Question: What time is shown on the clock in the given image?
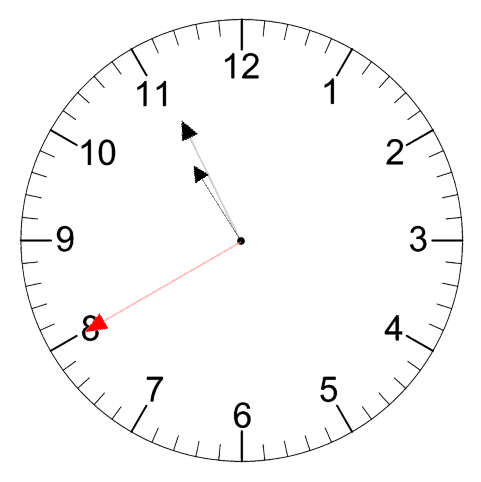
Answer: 10:55:40